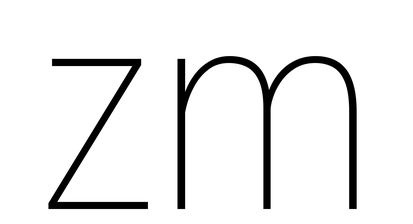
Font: Roboto_Condensed_Thin